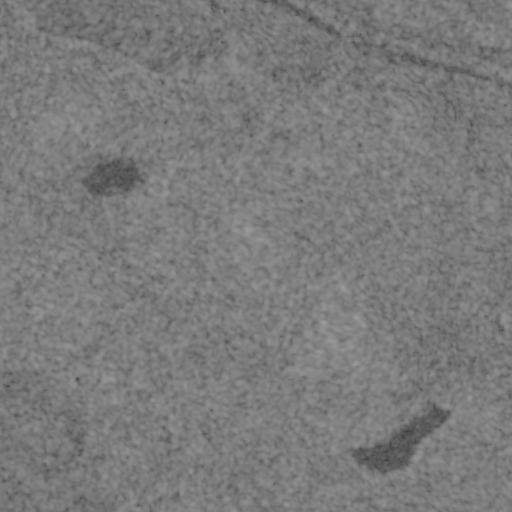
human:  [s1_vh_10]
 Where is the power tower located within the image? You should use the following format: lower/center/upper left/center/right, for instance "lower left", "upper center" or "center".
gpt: The power tower is located in the upper right of the image.
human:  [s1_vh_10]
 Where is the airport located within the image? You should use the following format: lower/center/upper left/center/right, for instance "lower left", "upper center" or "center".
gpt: There is no airport in the image.

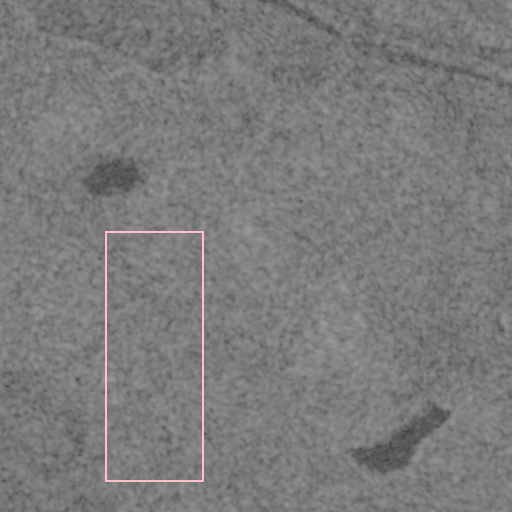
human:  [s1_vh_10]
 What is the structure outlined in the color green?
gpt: There is no green outline.
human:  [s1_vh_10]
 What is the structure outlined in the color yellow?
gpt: There is no structure outlined in yellow.